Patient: sex F, age 62
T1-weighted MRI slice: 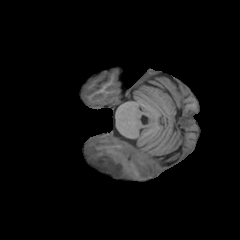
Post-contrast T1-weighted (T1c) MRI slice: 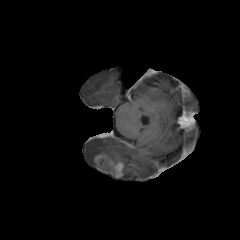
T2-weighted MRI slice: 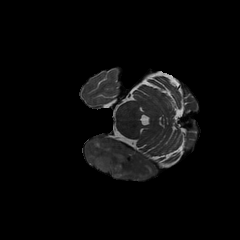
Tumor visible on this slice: yes
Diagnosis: Glioblastoma, IDH-wildtype
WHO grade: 4